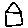
Label: house